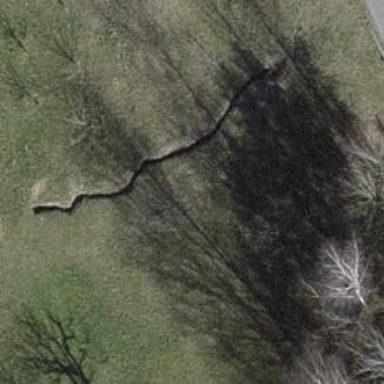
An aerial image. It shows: Ditch in the surroundings.